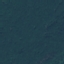
Label: Forest